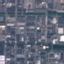
Land use / land cover: Industrial